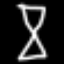
Label: hourglass